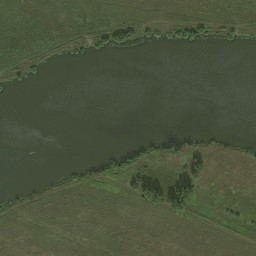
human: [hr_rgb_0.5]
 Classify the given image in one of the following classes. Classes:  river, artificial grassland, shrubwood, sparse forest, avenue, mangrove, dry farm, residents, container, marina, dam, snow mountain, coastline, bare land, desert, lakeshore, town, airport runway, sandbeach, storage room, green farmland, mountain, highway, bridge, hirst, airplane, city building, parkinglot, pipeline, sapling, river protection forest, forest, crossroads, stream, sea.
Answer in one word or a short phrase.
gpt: river